Question: I am using a theme, but i want to set background color around the chart to white or transparent or something.
I am trying this code:
'''
var myTheme = dojox.charting.themes.PlotKit.orange;
myTheme.fill= "white";
chart10.setTheme(myTheme);
chart10.addPlot("default", {
type: "Pie",
labelOffset: -30,
radius: 150,
startAngle: 45,
font: "normal normal 10pt Tahoma",
fontColor: "black",
labelWiring: "grey",
labelStyle: "columns",
htmlLabels: true,
plotarea: { fill: "#000" }
});
'''
But this code didn't works, none alteration is visible.
How can i set the color background ?

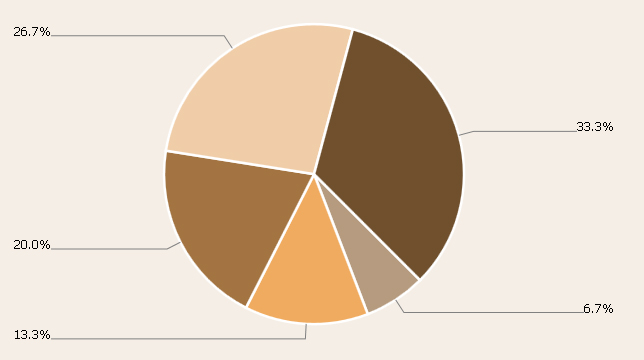
Answer: I believe you have to set both the chart.fill and plotarea.fill properties.
'''
myTheme.chart.fill= "white";
myTheme.plotarea.fill = "white";
'''
If you do 'console.debug(myTheme)' you can inspect all the properties of the theme object. I usually have to experiment a little before I find the right ones.